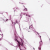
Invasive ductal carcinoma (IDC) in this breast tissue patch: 0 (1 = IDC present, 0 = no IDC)